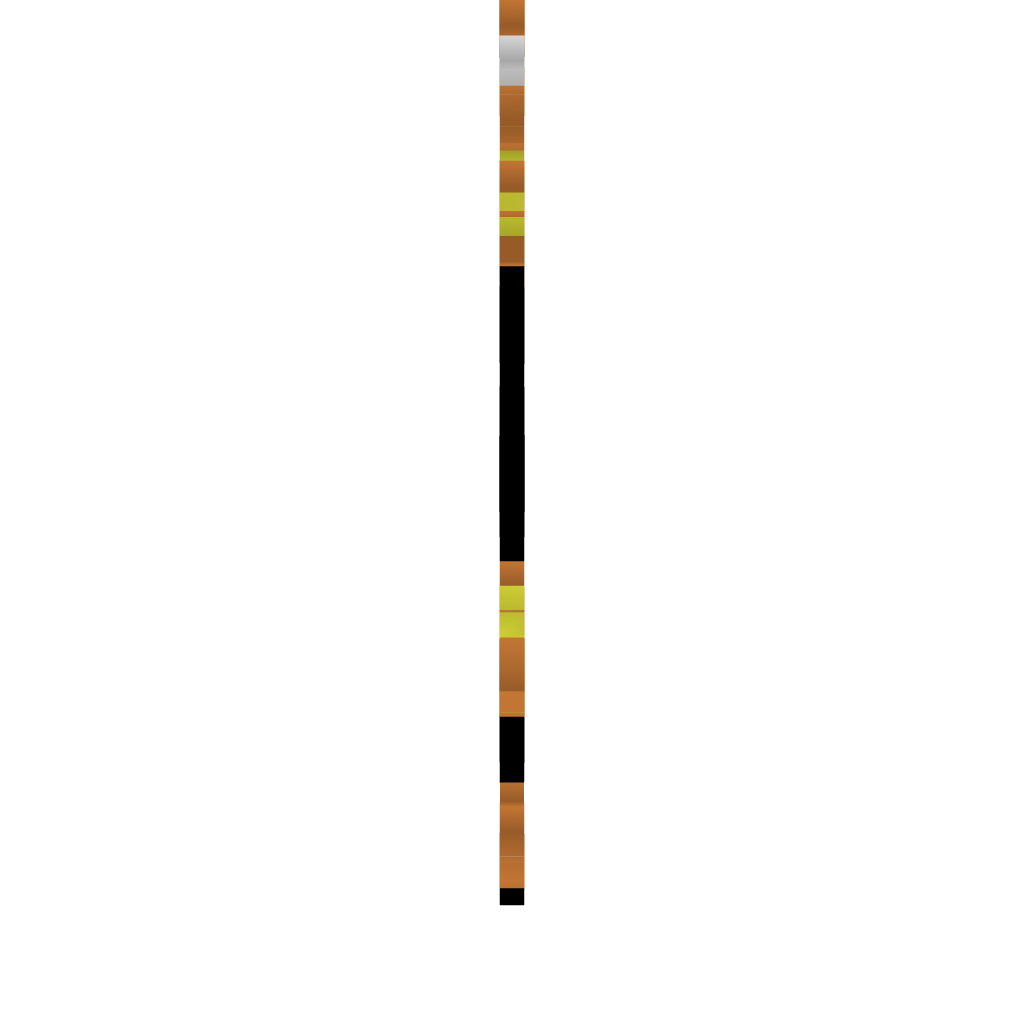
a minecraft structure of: Sandan bad low quality